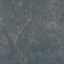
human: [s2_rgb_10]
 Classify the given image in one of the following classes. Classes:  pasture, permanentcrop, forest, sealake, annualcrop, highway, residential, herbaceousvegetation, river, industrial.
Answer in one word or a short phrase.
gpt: HerbaceousVegetation